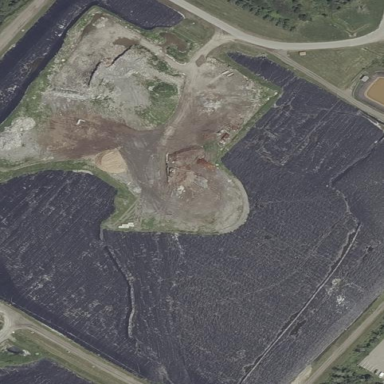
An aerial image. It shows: Landfill area.